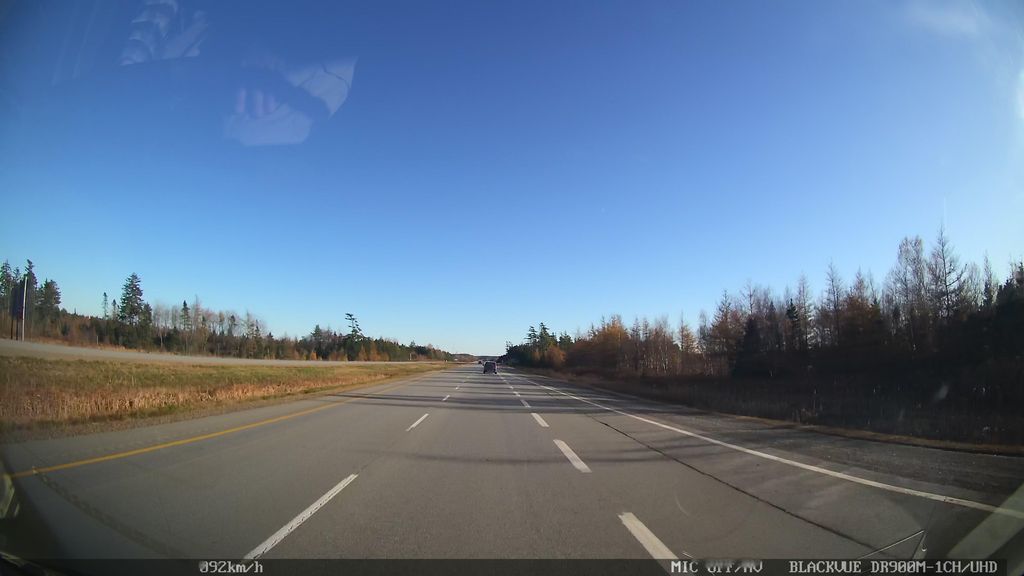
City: halifax